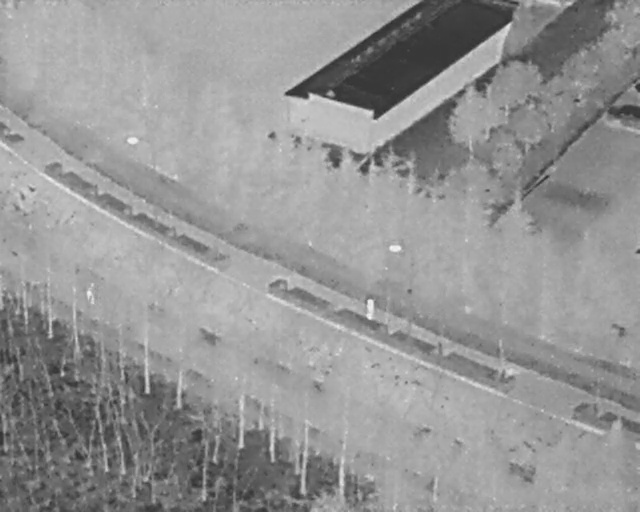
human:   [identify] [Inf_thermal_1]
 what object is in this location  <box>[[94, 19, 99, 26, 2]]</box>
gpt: <ref>1 medium car at the top right</ref>

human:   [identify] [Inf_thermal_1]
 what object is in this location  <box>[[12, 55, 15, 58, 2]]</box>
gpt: <ref>1 medium person at the left</ref>